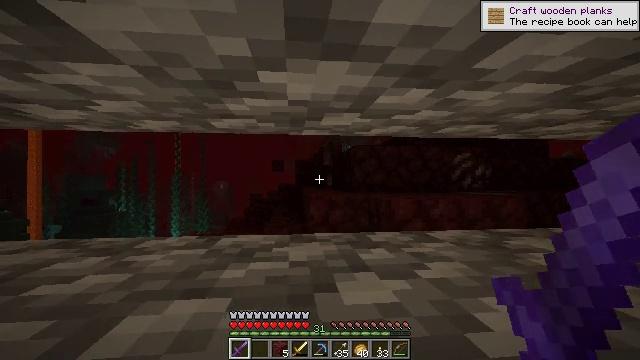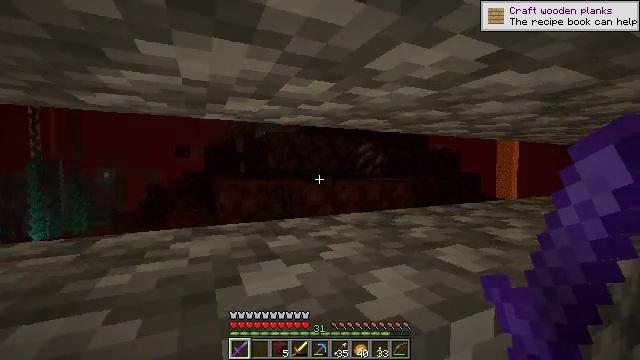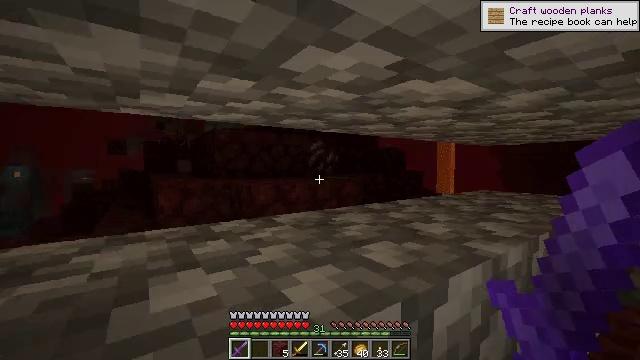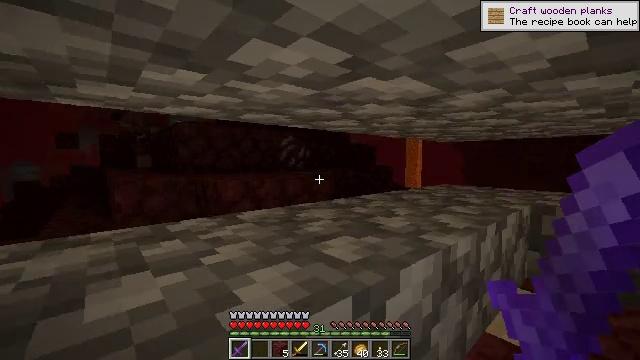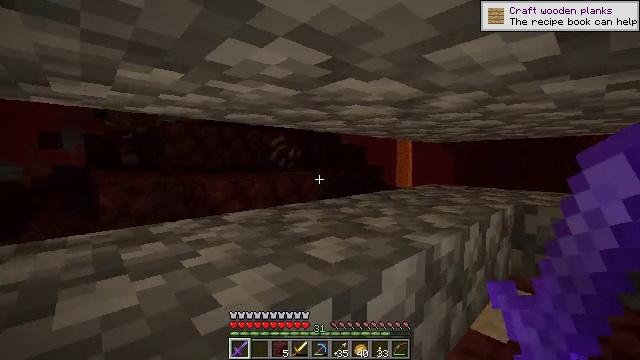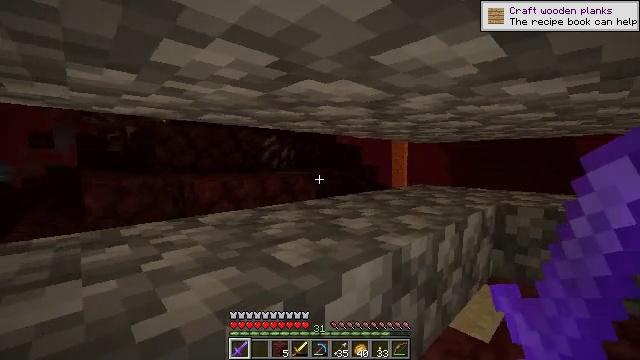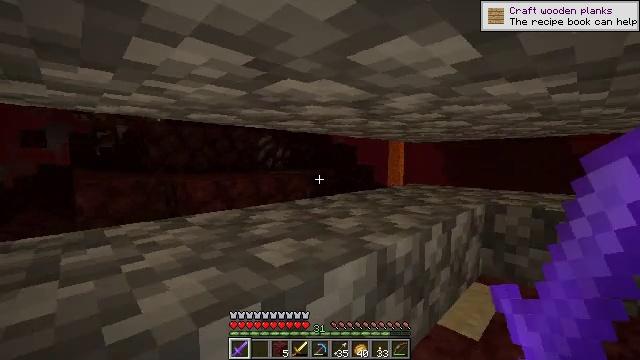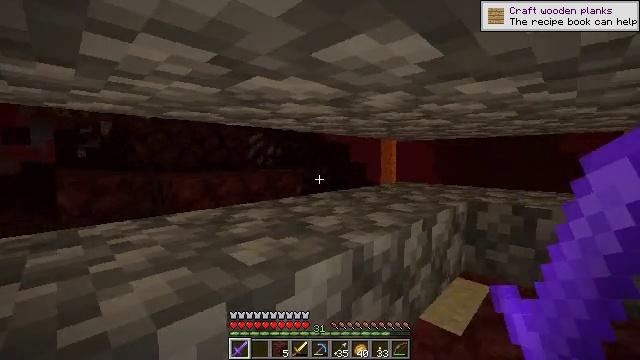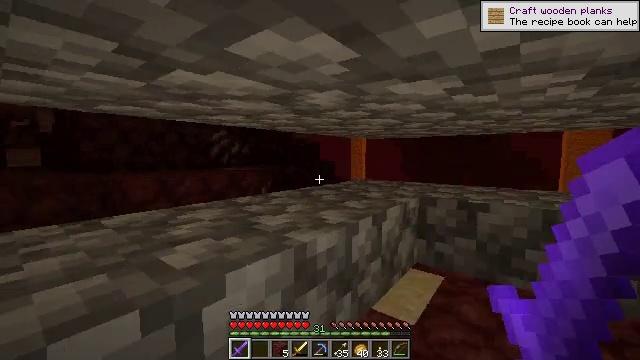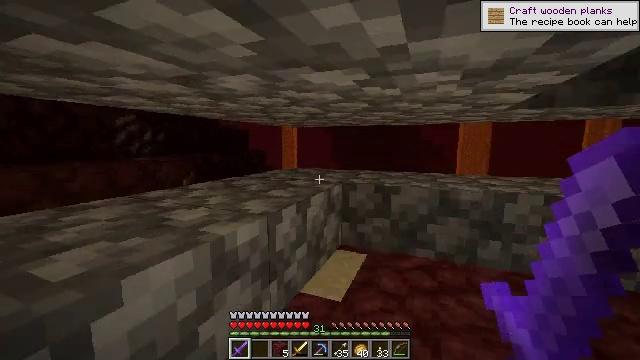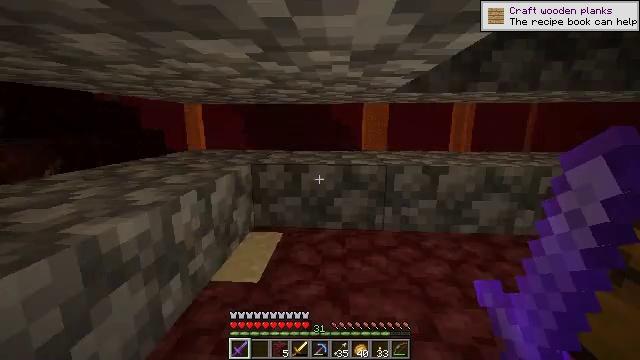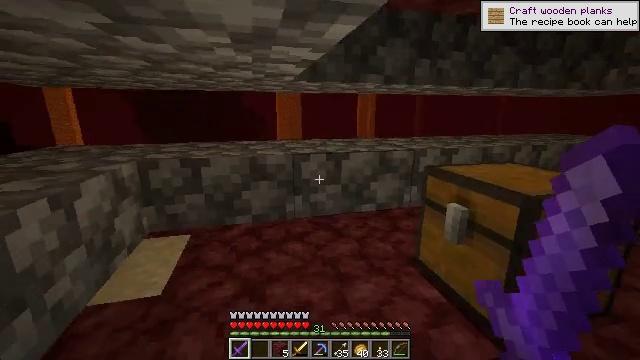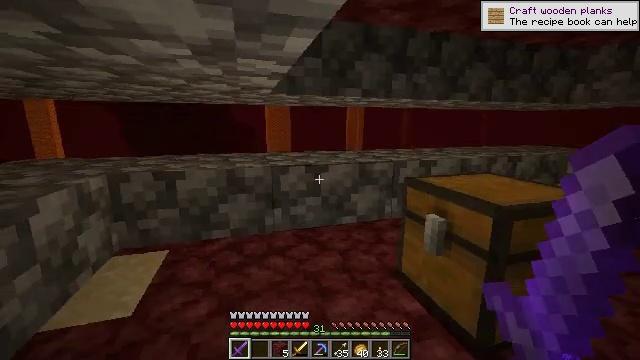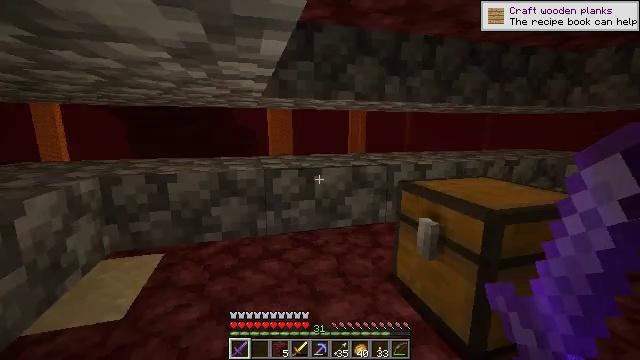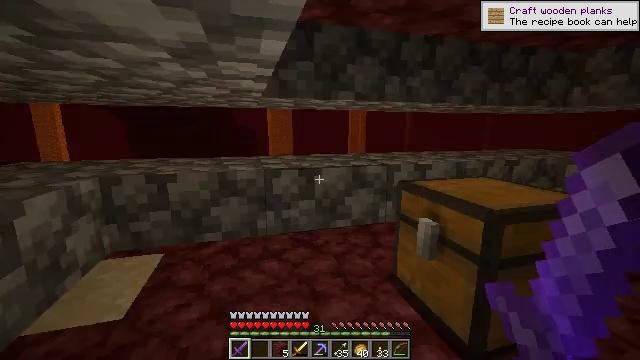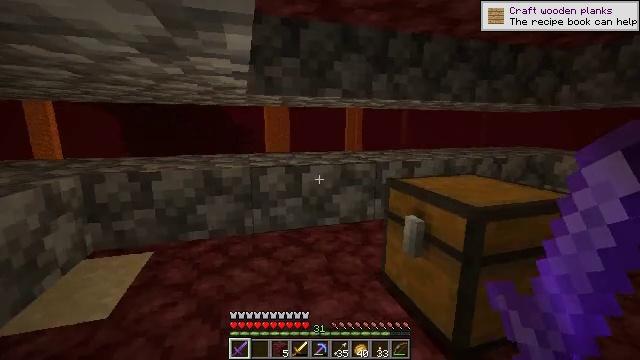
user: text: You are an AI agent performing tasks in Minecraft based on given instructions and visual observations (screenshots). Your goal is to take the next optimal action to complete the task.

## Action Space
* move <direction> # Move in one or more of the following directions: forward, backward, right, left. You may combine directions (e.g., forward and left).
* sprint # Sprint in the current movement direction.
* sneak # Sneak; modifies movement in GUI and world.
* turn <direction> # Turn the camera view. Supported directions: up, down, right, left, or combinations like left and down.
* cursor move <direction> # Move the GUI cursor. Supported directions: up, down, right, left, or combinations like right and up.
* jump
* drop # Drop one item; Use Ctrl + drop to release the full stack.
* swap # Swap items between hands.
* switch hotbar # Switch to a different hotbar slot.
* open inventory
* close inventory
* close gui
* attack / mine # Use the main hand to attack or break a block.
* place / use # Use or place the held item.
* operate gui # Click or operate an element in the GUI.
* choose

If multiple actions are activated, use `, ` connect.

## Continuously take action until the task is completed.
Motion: motion action
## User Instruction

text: Mine the cobblestone slab.
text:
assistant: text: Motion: move right, sneak, turn right and down
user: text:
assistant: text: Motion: move right, sneak, turn right
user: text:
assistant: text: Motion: move right, sneak, turn right and down
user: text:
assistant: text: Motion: move right, turn right
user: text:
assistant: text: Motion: move right
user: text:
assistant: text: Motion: move right
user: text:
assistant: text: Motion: move right, turn right
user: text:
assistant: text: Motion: move right, turn right
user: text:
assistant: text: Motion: move right, turn right and down
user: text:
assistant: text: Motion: move right, turn right and down
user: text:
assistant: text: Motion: move right, turn right and down
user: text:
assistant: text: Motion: move right, turn right and up
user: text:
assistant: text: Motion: move right
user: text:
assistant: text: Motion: move right
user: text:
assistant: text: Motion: move forward and move right
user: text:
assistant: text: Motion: move forward and move right, turn right
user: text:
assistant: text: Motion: move forward and move right, turn right and down
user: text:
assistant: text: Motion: move forward and move right
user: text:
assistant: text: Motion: move forward and move right
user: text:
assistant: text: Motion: move forward and move right
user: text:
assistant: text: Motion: move forward and move right
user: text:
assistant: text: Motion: move forward, turn left
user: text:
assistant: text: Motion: move forward, turn left
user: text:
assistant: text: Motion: move forward, turn left
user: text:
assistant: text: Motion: move forward and move left, turn left
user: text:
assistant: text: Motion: move forward and move left
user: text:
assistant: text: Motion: move forward and move left
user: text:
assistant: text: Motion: move forward and move left, turn right
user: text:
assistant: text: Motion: move forward and move left, turn right
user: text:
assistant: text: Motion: move forward, turn right